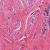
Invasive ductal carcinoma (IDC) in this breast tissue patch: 0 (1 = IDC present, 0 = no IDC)